Interaction volume radius: 10 \u00c5
Interaction volume height: 45 \u00c5
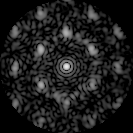
Disorder parameter: 0.4933